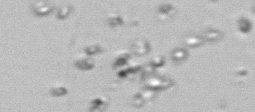
Label: Phaeocystis